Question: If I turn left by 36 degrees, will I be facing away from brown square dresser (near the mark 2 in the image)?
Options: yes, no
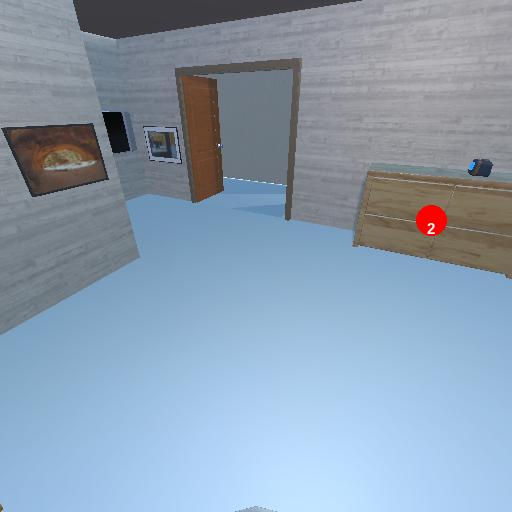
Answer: yes